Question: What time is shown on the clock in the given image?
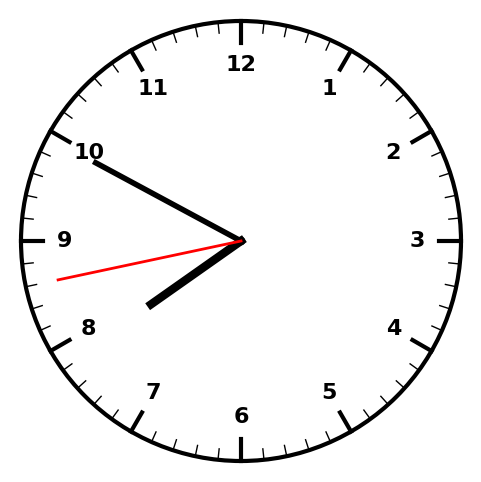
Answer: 07:49:43